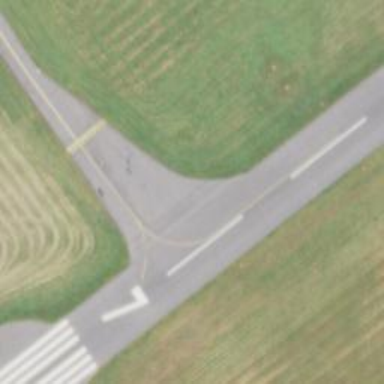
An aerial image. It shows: Image of taxiway at airport.